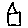
Label: house